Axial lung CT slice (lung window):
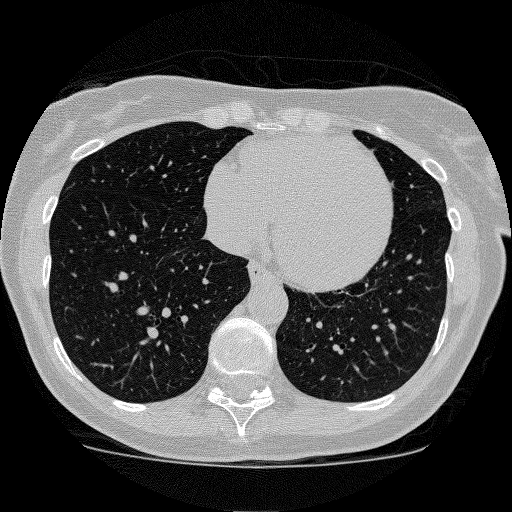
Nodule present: no